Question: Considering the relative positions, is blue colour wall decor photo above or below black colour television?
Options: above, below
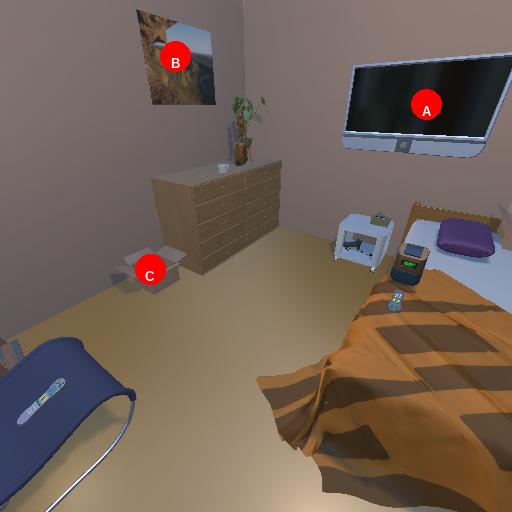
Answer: above